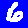
Digit: 6